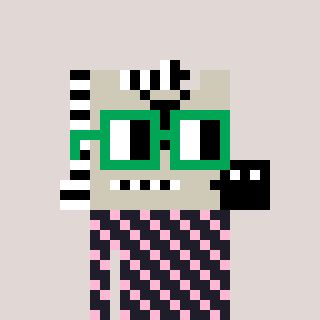
a pixel art character with square green glasses, a zebra-shaped head and a grayscale-colored body on a warm background